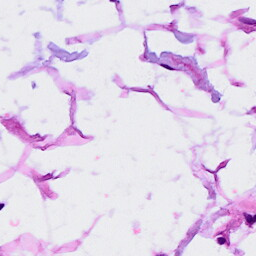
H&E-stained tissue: Breast